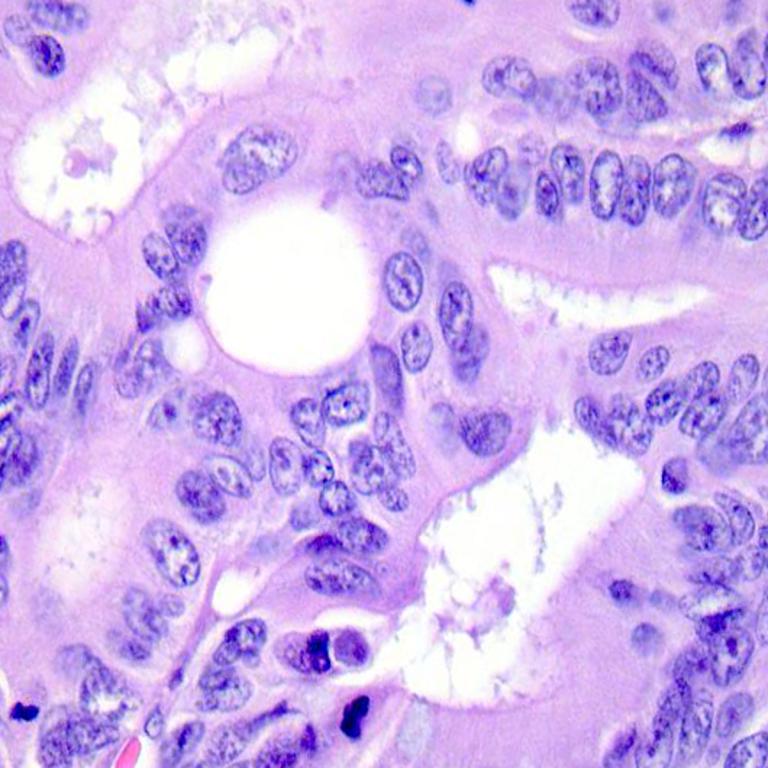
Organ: colon
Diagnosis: adenocarcinomas